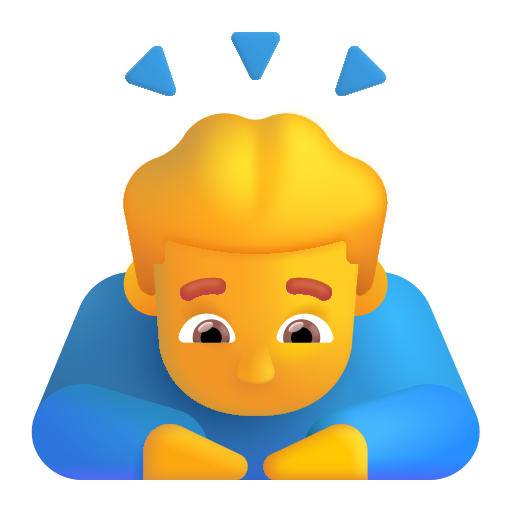
man bowing color default